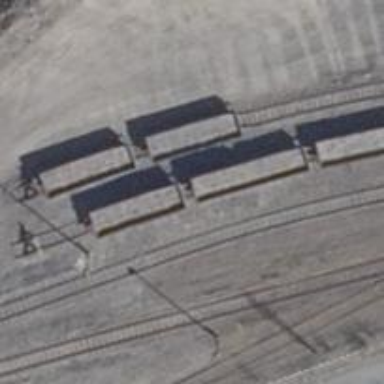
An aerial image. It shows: Rail spur service.